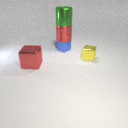
small yellow metal cube to the right of large red metal cube